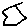
Label: hexagon